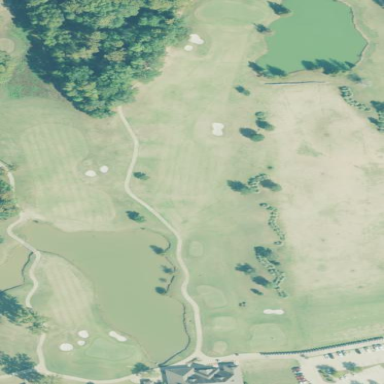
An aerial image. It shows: Scenic golf fairway.